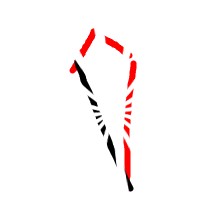
Shape: kite